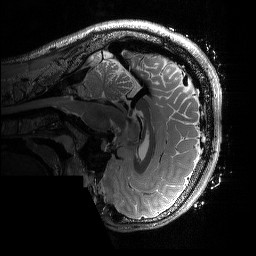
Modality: T2w
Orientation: sagittal
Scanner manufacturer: siemens
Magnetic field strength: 3 T
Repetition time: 3.2 s
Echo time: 0.565 s